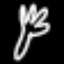
Label: fork